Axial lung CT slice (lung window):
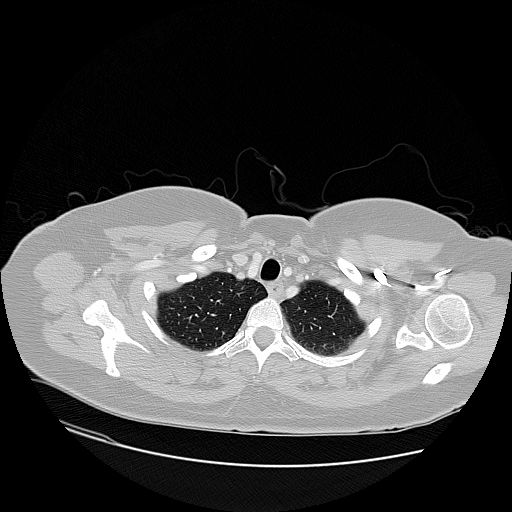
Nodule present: no